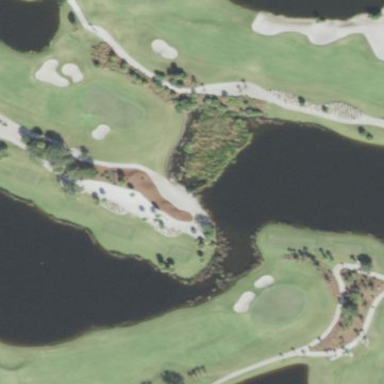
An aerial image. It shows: Sandy area is golf bunker.